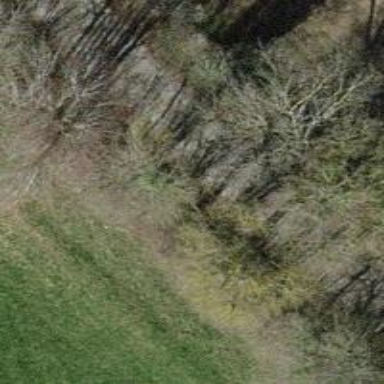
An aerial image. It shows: Row of trees in natural setting.